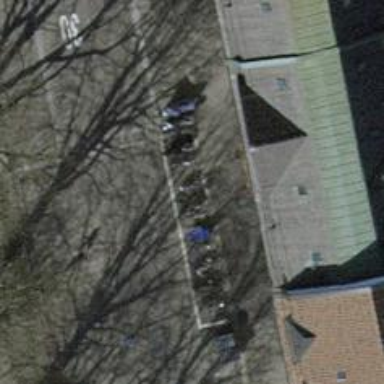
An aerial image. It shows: Bicycle parking facility.